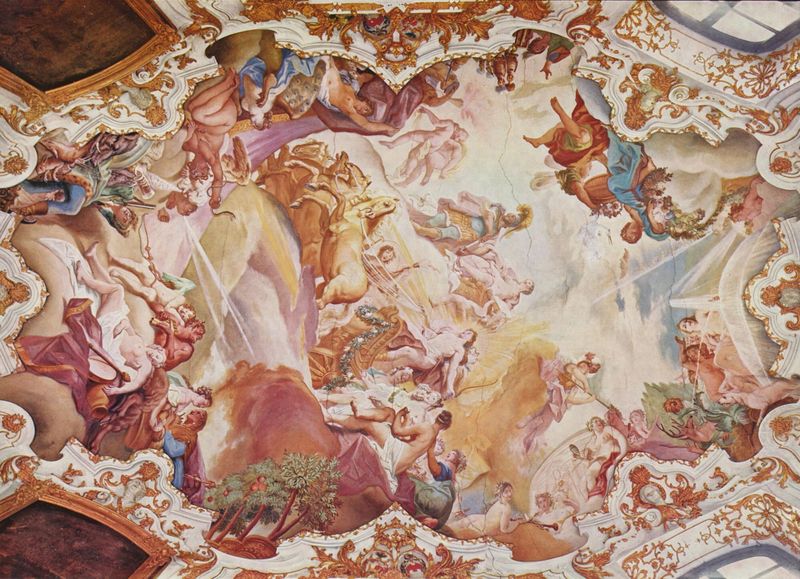
Titel: Triumph Apolls
Künstler: Cosmas Damian Asam
Standort: Alteglofsheim
Institution: Schloß
Schlagwörter: akt, baum, blau, blätter, felsen, flügel, gemälde, gott, himmel, kampf, laub, mann, nackt, weiß, wolken, akte, bäume, frauen, gelb, grün, landschaft, menschen, ocker, bewegung, braun, brust, bunt, fenster, frau, hell, kleider, licht, männer, orange, pastell, schwarz, szene, gebäude, rot, schloss, tier, tiere, beige, malerei, muster, ornament, wand, barock, bibel, blicke, rahmen, goldrahmen, kirche, sonne, gold, decke, gewänder, rokoko, rosa, pferd, pferde, engel, ranken, himmelblau, reiten, ritt, brüste, farbig, türen, fels, sonnenlicht, lila, violett, kutsche, figuren, wagen, kuppel, salon, detail, floral, ornamente, verzierung, wandmalerei, pastellfarben, stuck, laken, foto, nacktheit, paradies, gewölbe, antike, bayern, fensterrahmen, religion, palast, balustrade, dom, strahlen, flug, ideal, schweben, schönheit, soldat, allegorie, mythologie, schimmel, hubi, ross, götter, teufel, zeus, olymp, mythos, krieger, feuerbach, fresken, kapelle, deckengemälde, fresko, apoll, streitwagen, gewebe, sonnengott, sonnenwagen, amor, posaune, vertreibung, verspielt, minerva, mythen, kreisen, tuche, fau, michelangelo, deckenmalerei, trompete, ästhetisch, kirchenfenster, wies, lebendig, illusionsmalerei, raffael, deckenfresko, rockoko, erdteile, gespinst, deckenbild, deckenbildnis, unzucht, stukkatur, kirvhe, englein, parnas, himmlisches jerusalem, allegorei, heaven, himmelbewohner, himmellandschaft, höfische, oymp, phaidon, die versuchung, pschlacht